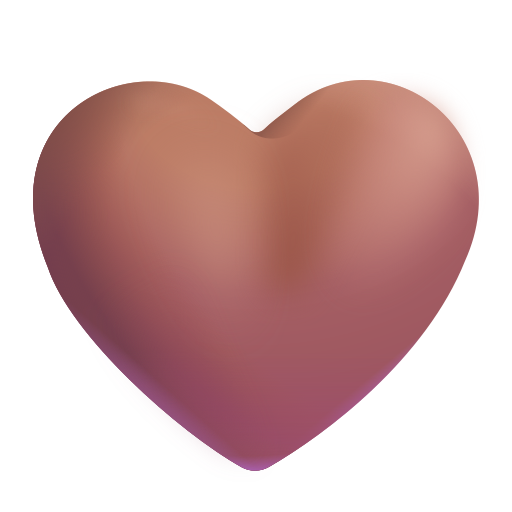
brown heart color